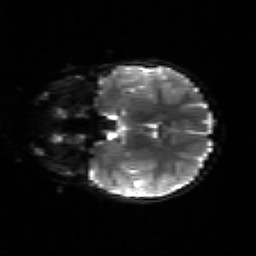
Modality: sbref
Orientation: coronal
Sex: female
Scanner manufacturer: siemens
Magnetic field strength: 3 T
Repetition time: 5 s
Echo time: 0.071 s